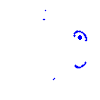
Particle: kaon